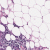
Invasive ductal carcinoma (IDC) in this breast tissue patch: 0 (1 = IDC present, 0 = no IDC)